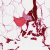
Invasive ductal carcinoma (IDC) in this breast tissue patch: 0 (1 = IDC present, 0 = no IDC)